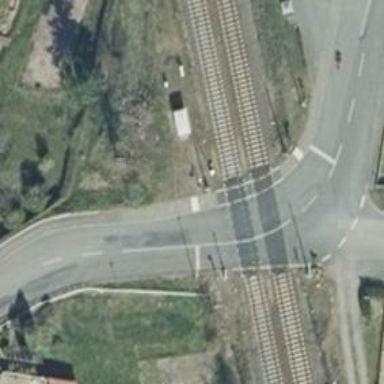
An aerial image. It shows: Level crossing with lights and saltire signs. The barrier at the crossing is of double half type.